Question: I want to place text at the bottom of a card and blur the text area with a translucent color.
This is what I have so far.
The design I am trying to achieve is this. (Collection Area with cards specific part)

Here's my code:
'''
@Composable
fun CollectionCardArea(
collection: Collection,
cardWidth: Dp
) {
Card(
modifier = Modifier
.width(cardWidth)
.padding(start = 2.dp, end = 25.dp, bottom = 5.dp, top = 0.dp)
.clickable { },
shape = RoundedCornerShape(6),
elevation = 4.dp
) {
Box(modifier = Modifier
.fillMaxSize(),
) {
Image(
painter = rememberImagePainter(
data = collection.image
),
contentDescription = collection.name,
contentScale = ContentScale.Crop,
modifier = Modifier
.fillMaxSize()
)
}
Box(modifier = Modifier
.fillMaxWidth()
.height(20.dp)
.background(Color.Transparent)
) {
Text(text = collection.name, color = Color.White)
}
}
}
'''
The problem is I cannot find a way to align the text to the bottom of the screen.
Also, I cannot figure out how to blur the text area.
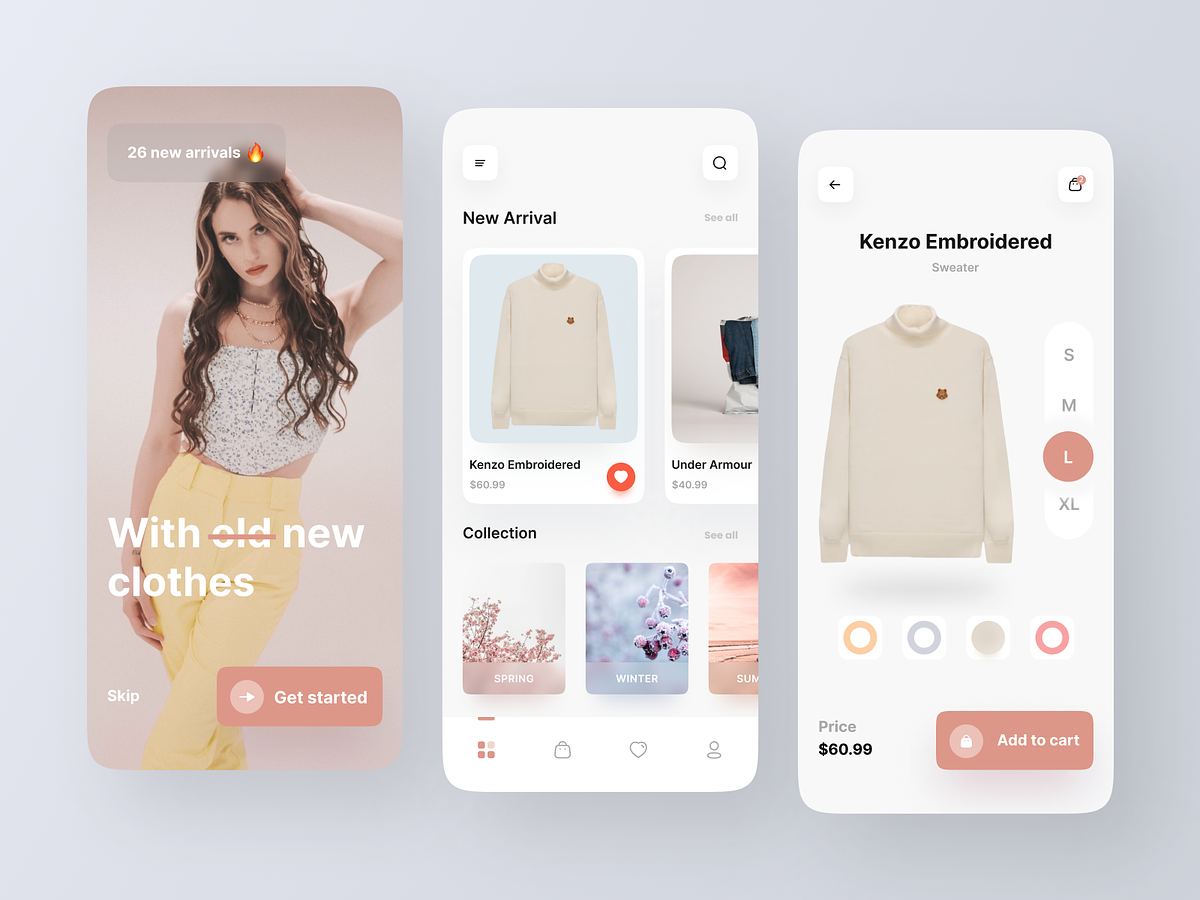
Answer: First thing, Card can't position its own child (when there are multiple children). So you need to use something like 'Column', 'Row', 'Box', or else inside the card itself. So instead having a tree like this
'''
- Card
- Box
- Image
- Box
- Text
'''
You can try it like this
'''
- Card
- Box
- Box
- Image
- Box
- Text
'''
Second, as for the blur in Jetpack-Compose you can refer to this <URL>. But the API itself is only available on Android 12 and up.